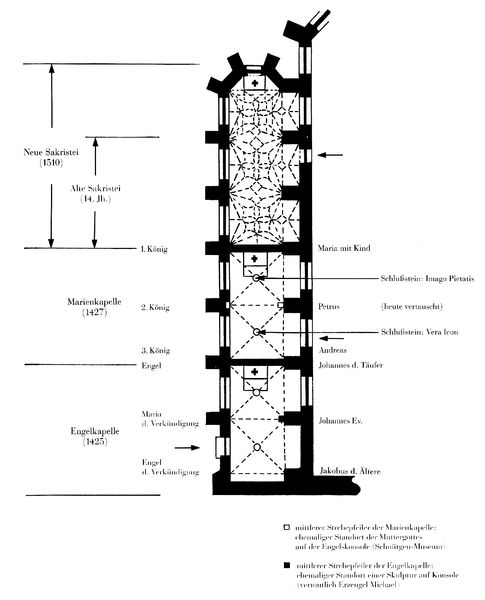
Titel: Kartäuserkirche St. Barbara in Köln
Standort: Köln (EU - D - NRW)
Schlagwörter: fenster, schwarz, zeichnung, gebäude, masse, architektur, kirche, turm, engel, schrift, datierung, kuppel, detail, kloster, schwarz weiss, text, beschriftung, rom, kapelle, plan, petrus, bau, abbildung, pfeile, details, römisch, legende, grundriss, lehre, massstab, aufteilung, einschiffig, marienkapelle, klausur, sakristei, katholisch, nonnenkloster, 1425, monialentum, 1427